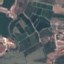
Land use / land cover class: PermanentCrop